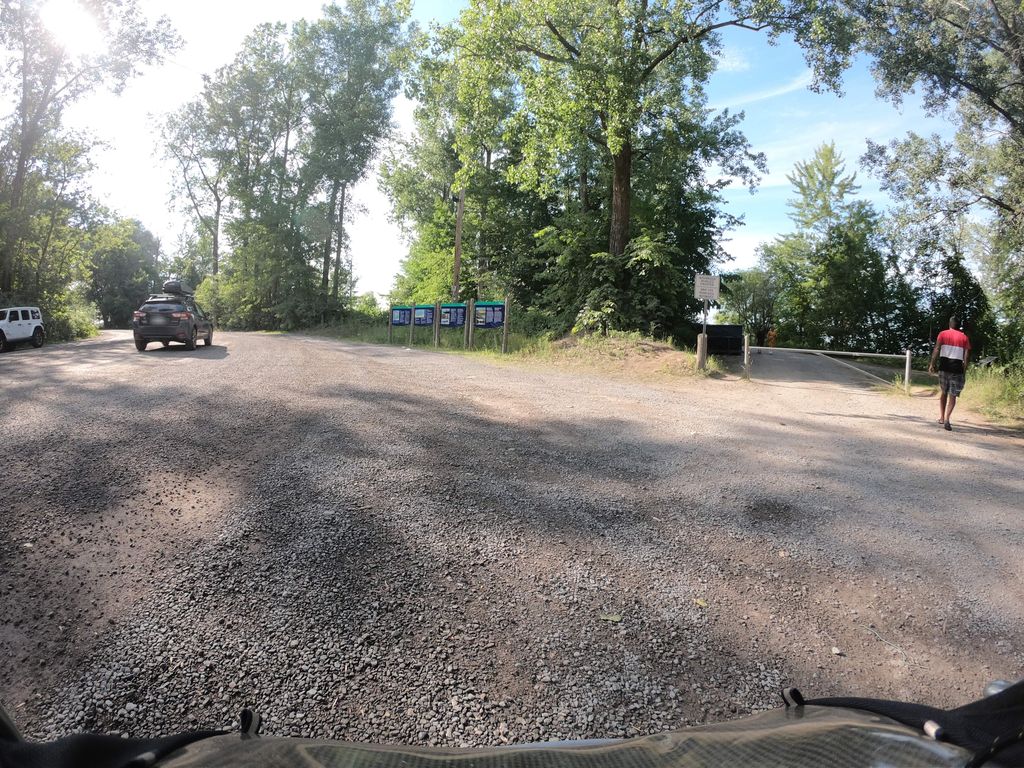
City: ottawa-gatineau